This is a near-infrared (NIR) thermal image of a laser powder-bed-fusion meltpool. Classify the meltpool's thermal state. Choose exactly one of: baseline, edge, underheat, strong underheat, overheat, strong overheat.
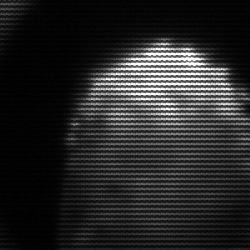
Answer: edge